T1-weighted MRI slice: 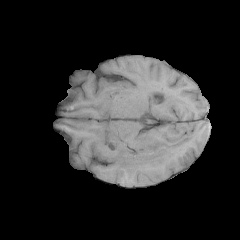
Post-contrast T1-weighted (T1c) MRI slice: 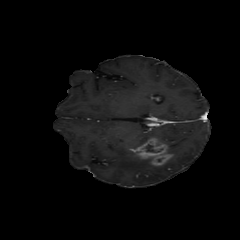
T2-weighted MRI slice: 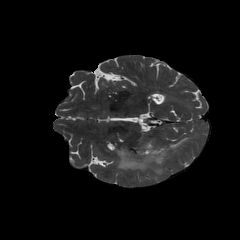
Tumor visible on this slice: yes